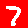
Digit: 7